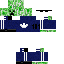
A male skeleton skin with dark skin, wearing brown helmet dressed in a blue tshirt and black pants, featuring a closed mouth.